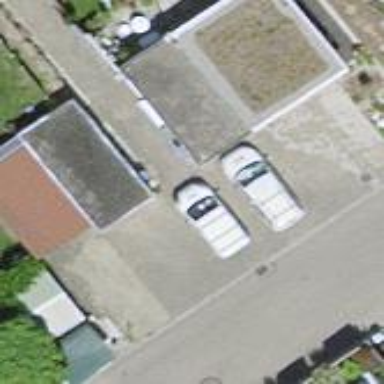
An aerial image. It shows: Group of garages.